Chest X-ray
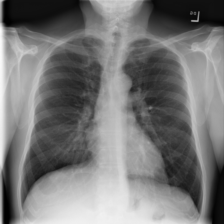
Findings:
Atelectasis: negative
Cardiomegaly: negative
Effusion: negative
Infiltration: negative
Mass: negative
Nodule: negative
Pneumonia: negative
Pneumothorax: negative
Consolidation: negative
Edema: negative
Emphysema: negative
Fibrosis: negative
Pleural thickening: negative
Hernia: negative